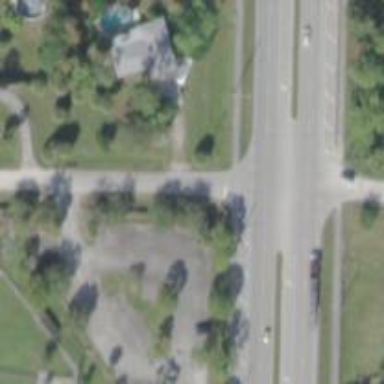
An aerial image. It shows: Stop road.